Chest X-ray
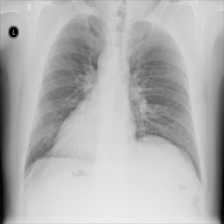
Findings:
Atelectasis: negative
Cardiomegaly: negative
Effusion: negative
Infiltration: negative
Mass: negative
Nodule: negative
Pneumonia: negative
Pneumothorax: negative
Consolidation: negative
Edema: negative
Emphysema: negative
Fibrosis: negative
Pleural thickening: negative
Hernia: negative